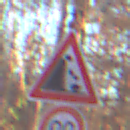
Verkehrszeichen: SteinschlagLinks
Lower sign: Geschwindigkeit90
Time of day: SunriseSunset
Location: Outdoor (Nature)
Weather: Clear
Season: Autumn
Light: Natural